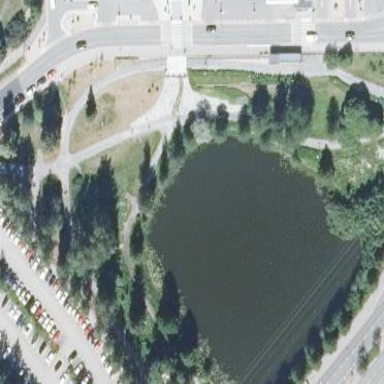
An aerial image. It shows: Park.